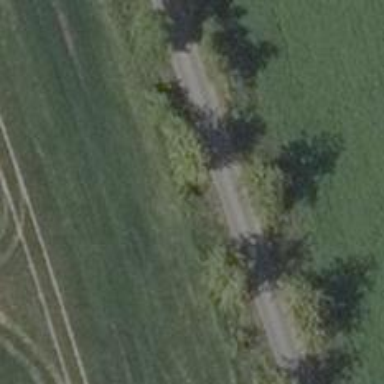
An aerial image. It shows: Row of deciduous broadleaved trees.